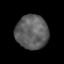
Tissue: prostate
Cell type: T cells
Senescence score: 0.2918
Nuclear area (px): 1072
Mean DAPI intensity: 95.159